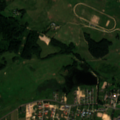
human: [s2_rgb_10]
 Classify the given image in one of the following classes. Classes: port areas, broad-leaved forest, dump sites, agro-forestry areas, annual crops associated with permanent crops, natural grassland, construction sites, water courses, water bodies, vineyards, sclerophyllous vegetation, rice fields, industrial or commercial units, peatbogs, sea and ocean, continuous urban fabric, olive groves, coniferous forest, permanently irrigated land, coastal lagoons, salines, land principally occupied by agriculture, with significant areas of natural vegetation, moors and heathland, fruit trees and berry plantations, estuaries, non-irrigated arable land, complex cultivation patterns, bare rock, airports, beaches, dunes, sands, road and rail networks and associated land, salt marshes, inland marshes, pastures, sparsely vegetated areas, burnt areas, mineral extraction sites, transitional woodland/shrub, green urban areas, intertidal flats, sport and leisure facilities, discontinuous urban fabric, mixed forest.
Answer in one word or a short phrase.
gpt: discontinuous urban fabric, sport and leisure facilities, pastures, complex cultivation patterns, land principally occupied by agriculture, with significant areas of natural vegetation, coniferous forest, mixed forest